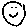
Label: smiley face